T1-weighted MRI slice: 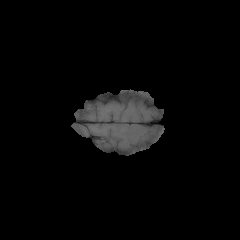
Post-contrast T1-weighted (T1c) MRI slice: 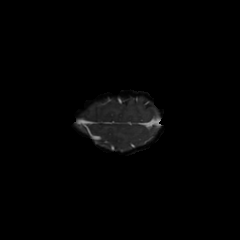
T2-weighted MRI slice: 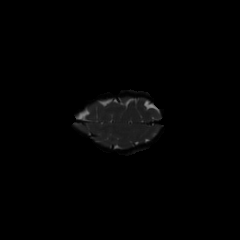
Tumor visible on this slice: no